Question: When we want to give some formatting to code to make it more readable. We can use both and (by pressing space bar on keyboard). Many time I give manually.
I've some confusions
- - - - -
Dreamweaver has this option in preferences

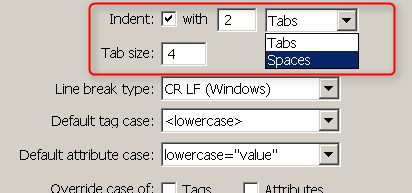
Answer: Tabs need less characters and are formatted by users (some display as 2, some as 4 spaces), what can make some code look bad on some other environment.
Spaces consume more KBs but look equal everywhere.
Good editors have retab-functions to convert those.
In JS and CSS it does not matter, HTML not matter, but can in some cases.